Chest X-ray:
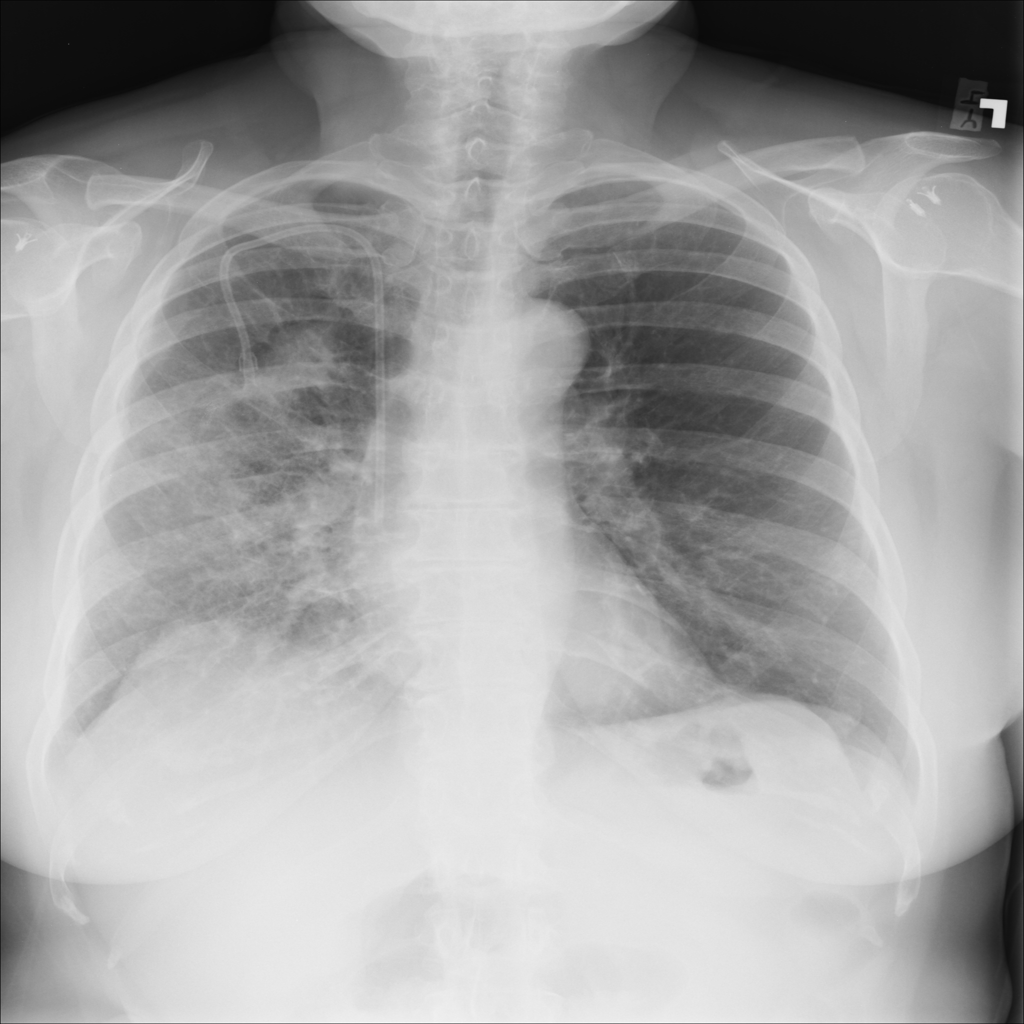
Findings: Consolidation
No abnormal finding: no